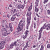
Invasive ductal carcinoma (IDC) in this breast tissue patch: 1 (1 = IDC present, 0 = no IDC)